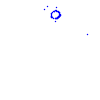
Particle: proton